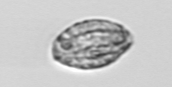
Label: Katodinium_or_Torodinium